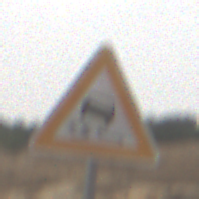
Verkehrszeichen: SchleuderOderRutschgefahr
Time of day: MorningAfternoon
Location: Outdoor (Nature)
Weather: Overcast
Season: NotSpecified
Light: Natural